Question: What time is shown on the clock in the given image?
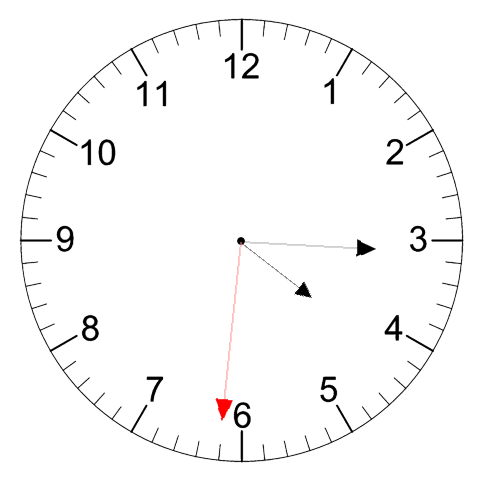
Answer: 04:15:31